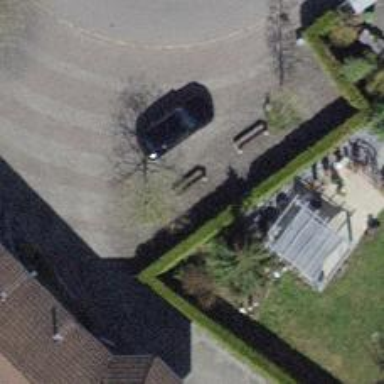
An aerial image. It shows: Bench.